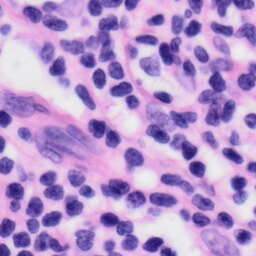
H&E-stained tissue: Skin